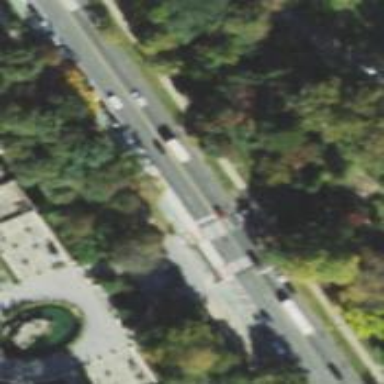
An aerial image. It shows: Footway that serves as traffic island.